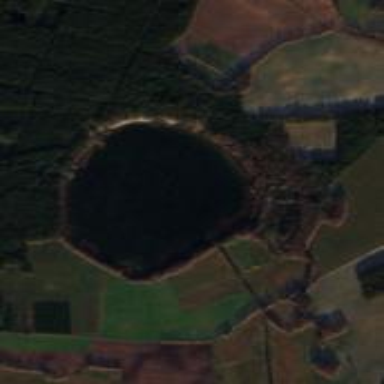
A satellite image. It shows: Beautiful lake surrounded by nature.